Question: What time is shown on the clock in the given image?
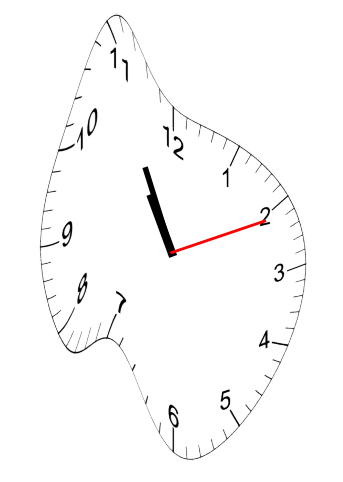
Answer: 10:55:11